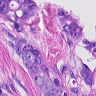
Metastatic tissue present: yes